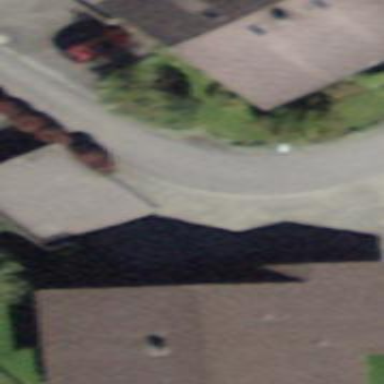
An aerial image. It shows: Garage building.